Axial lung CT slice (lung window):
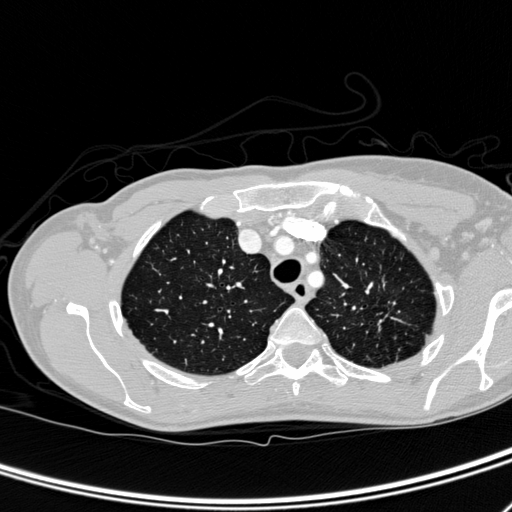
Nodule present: no